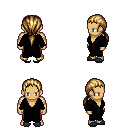
a pixel art fantasy rpg character, male body template, human, tanned skin, gray robe, red pants, blonde ponytail hairstyle, gray slippers, four views (front, back, left, right), 2x2 character sprite sheet, small pixel art, hard edges, no anti-aliasing